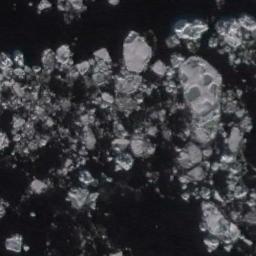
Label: sea_ice